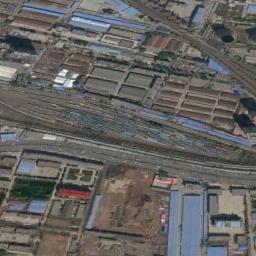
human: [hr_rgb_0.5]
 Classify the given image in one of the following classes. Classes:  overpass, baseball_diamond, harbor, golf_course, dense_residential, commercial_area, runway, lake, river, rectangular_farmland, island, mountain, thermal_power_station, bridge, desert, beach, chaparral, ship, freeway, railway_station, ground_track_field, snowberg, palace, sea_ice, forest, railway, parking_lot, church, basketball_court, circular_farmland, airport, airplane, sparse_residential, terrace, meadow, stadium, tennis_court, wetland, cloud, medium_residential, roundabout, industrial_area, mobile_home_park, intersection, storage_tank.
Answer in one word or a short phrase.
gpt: railway_station